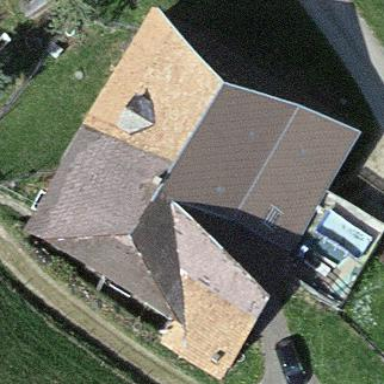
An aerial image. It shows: Farm building.